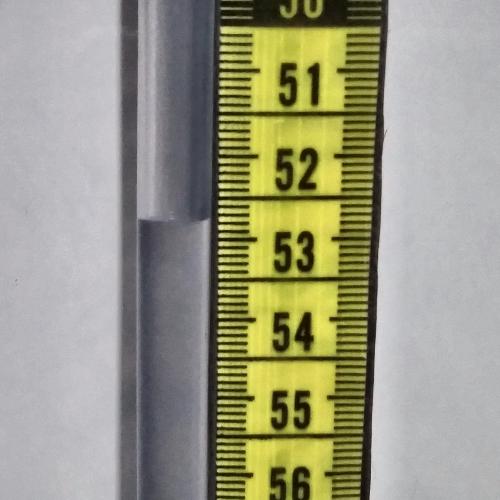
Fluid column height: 52.8 cm